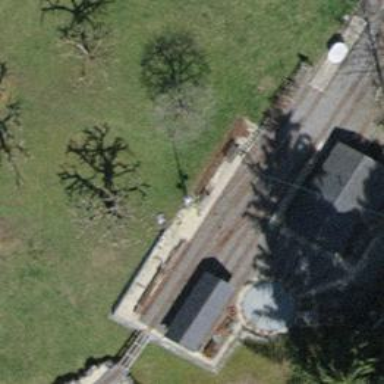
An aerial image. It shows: Miniature railway.